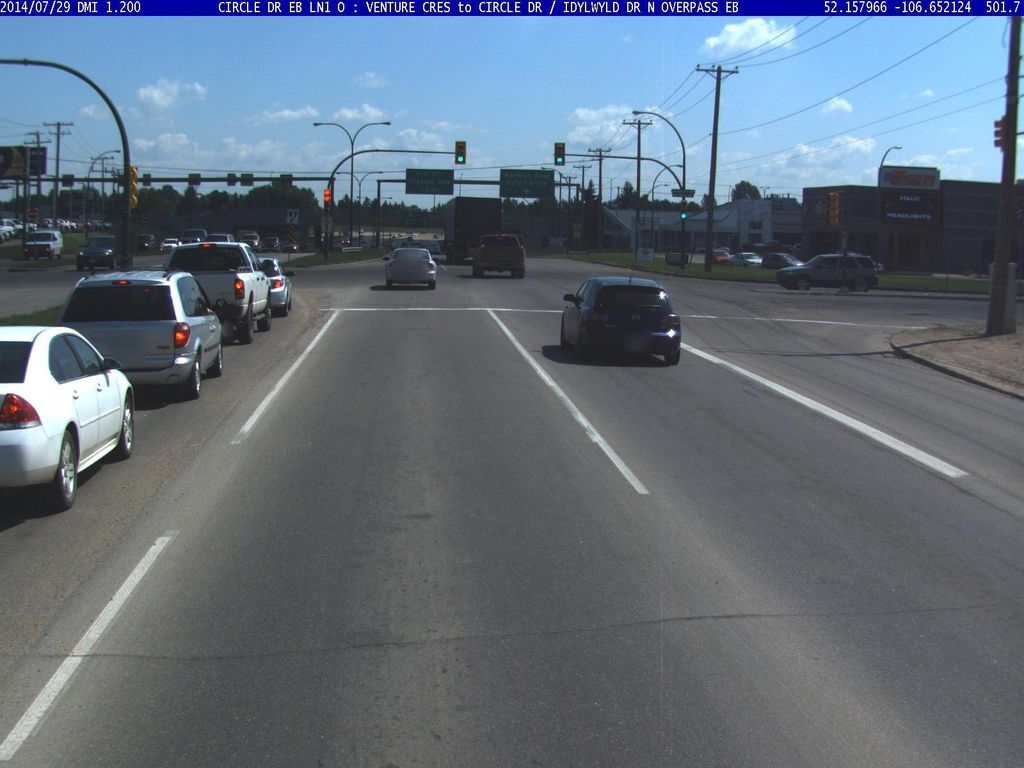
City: saskatoon